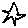
Label: star